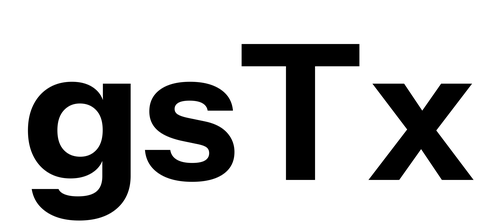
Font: InstrumentSans_Bold